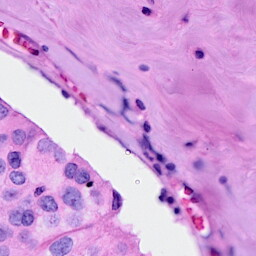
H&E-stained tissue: Breast